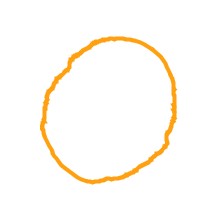
Shape: circle